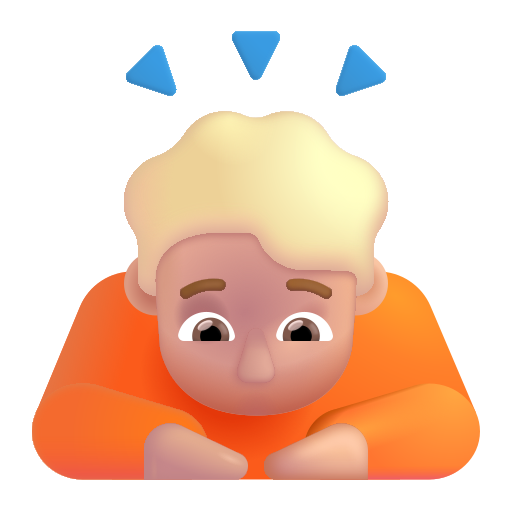
person bowing color  light